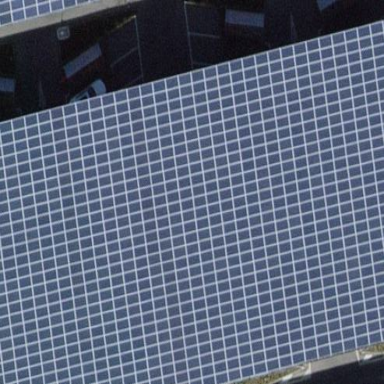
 generating electricity through photovoltaic technology."